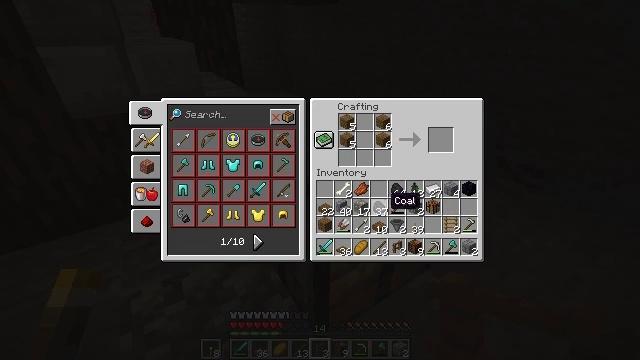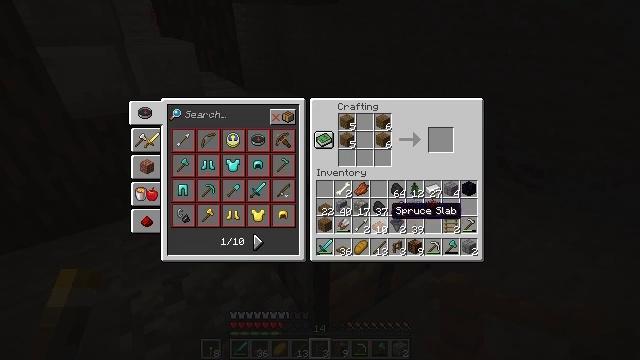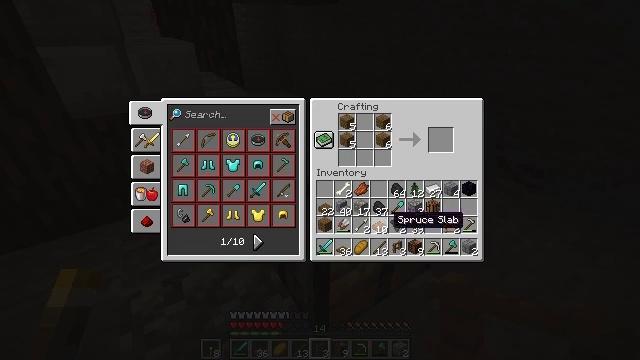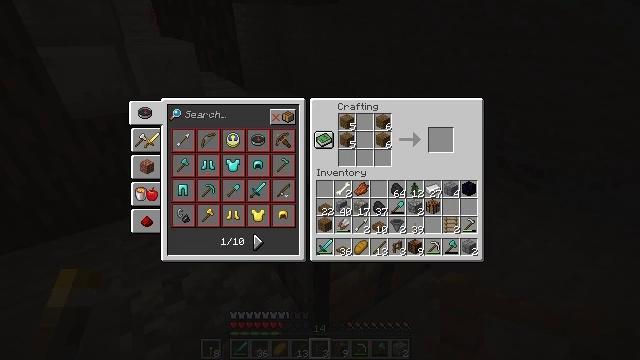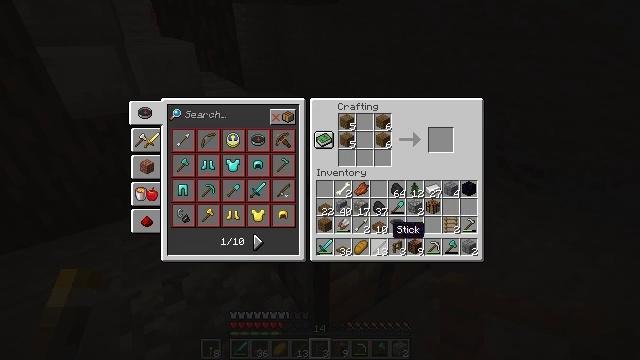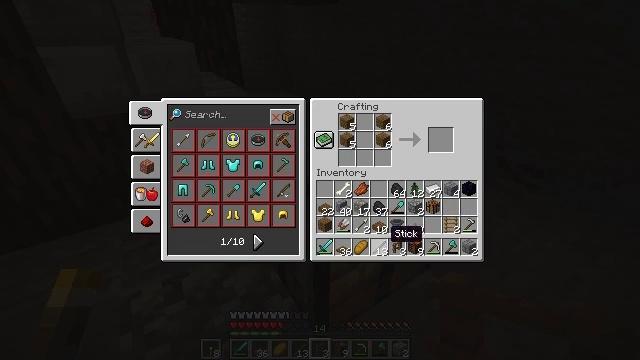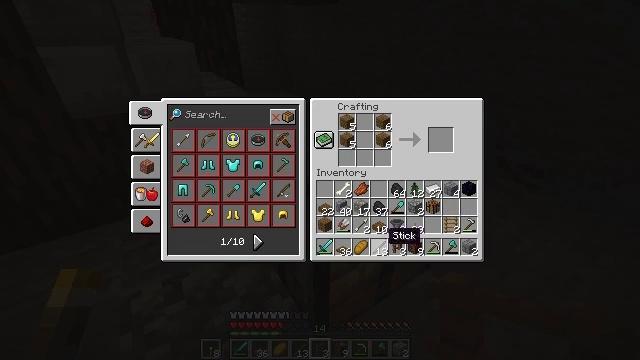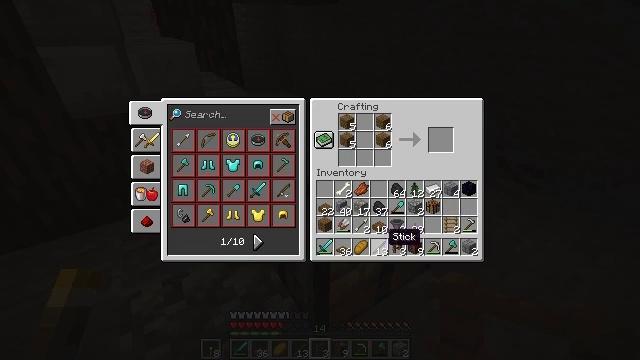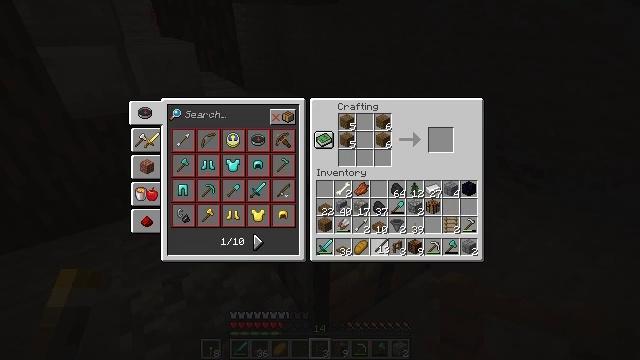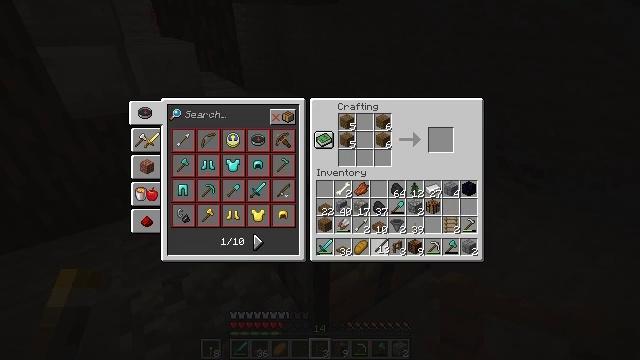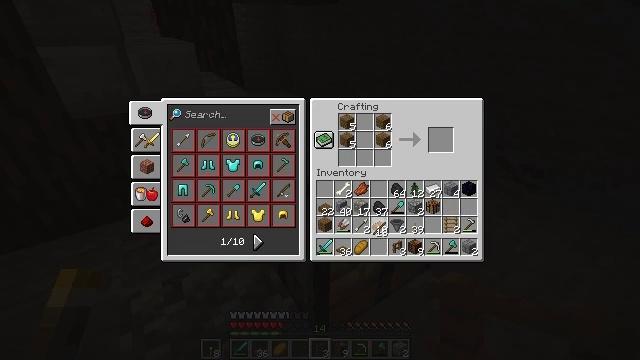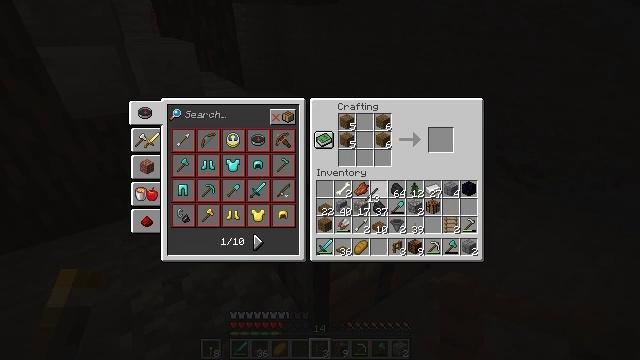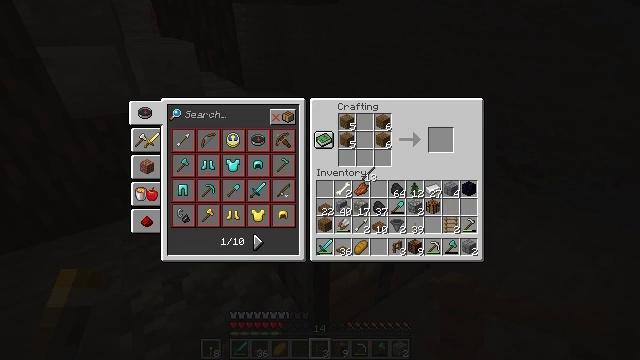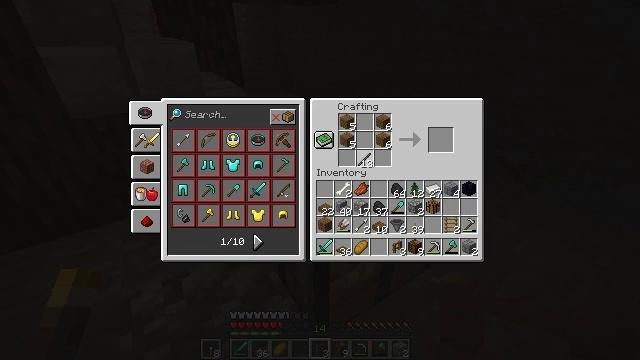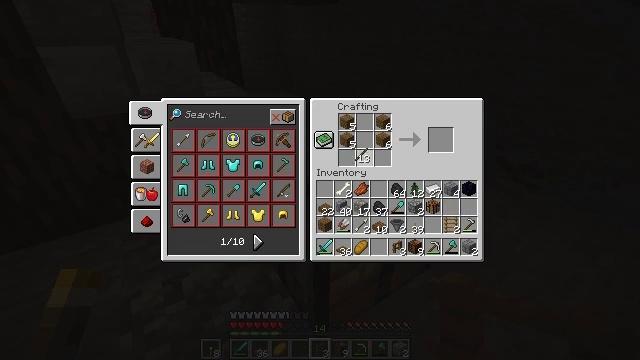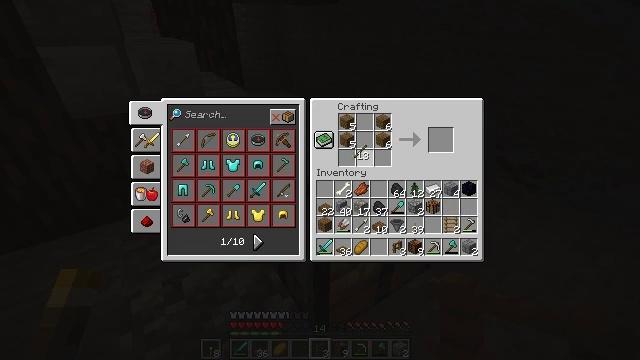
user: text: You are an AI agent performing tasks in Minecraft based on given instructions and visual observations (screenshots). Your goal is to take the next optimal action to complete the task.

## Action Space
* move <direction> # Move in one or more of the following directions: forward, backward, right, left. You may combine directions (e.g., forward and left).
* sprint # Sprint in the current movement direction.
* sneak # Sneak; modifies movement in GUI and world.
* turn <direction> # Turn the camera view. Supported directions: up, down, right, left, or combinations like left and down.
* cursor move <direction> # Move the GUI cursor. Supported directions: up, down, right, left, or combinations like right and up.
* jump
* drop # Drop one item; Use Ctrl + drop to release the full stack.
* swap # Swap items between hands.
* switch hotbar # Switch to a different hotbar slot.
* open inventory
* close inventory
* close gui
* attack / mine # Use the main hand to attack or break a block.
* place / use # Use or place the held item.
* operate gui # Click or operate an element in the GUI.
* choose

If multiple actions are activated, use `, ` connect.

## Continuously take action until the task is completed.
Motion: motion action
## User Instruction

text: Combine spruce planks and sticks to craft a spruce fence.
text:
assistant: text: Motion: cursor move down
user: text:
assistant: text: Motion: cursor move down
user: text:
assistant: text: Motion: no_op
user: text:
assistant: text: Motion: no_op
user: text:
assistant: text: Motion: no_op
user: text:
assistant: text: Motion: no_op
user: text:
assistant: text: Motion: no_op
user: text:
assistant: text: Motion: operate gui
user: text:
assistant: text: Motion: operate gui
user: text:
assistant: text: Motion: cursor move up, operate gui
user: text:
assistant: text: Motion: cursor move left and up
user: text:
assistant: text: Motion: cursor move up
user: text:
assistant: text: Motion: cursor move up
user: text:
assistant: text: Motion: no_op
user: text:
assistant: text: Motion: no_op
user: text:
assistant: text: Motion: no_op
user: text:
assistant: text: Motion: no_op
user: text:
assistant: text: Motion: cursor move up
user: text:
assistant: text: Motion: no_op
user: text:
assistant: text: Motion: no_op
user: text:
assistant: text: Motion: no_op
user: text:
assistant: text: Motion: no_op
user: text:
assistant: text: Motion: no_op
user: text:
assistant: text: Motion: no_op
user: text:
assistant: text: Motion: operate gui
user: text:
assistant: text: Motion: operate gui
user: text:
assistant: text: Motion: operate gui
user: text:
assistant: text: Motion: no_op
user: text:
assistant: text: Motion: choose
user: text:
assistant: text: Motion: choose